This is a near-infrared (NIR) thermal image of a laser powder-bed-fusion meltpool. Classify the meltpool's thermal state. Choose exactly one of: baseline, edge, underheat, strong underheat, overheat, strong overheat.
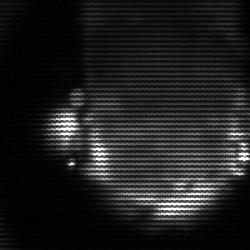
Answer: baseline